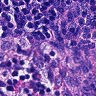
Metastatic tissue present: no